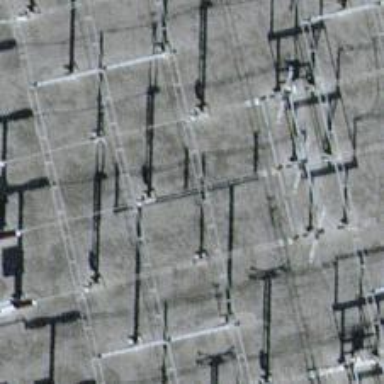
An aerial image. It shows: Power line with three cables.